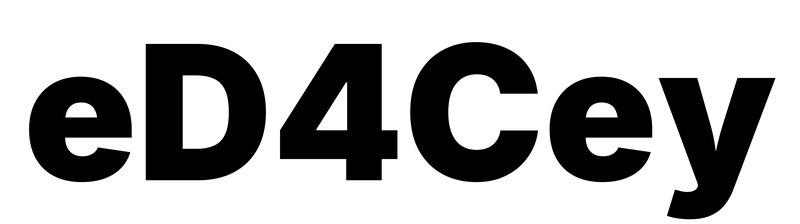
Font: Inter_Black